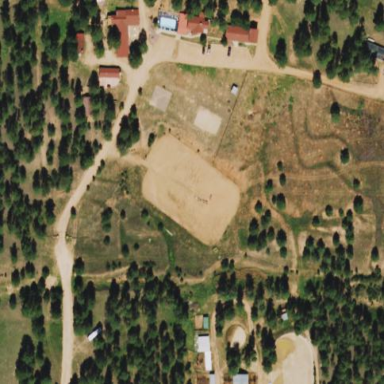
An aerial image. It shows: Equestrian pitch used for leisure and sports activities.